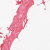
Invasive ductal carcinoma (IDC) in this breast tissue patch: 0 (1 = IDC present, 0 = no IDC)